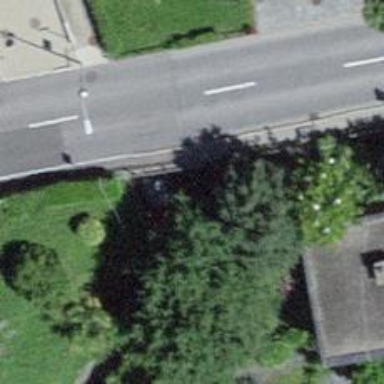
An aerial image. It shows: Set of steps on the road.